Interaction volume radius: 10 \u00c5
Interaction volume height: 10 \u00c5
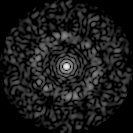
Disorder parameter: 0.816